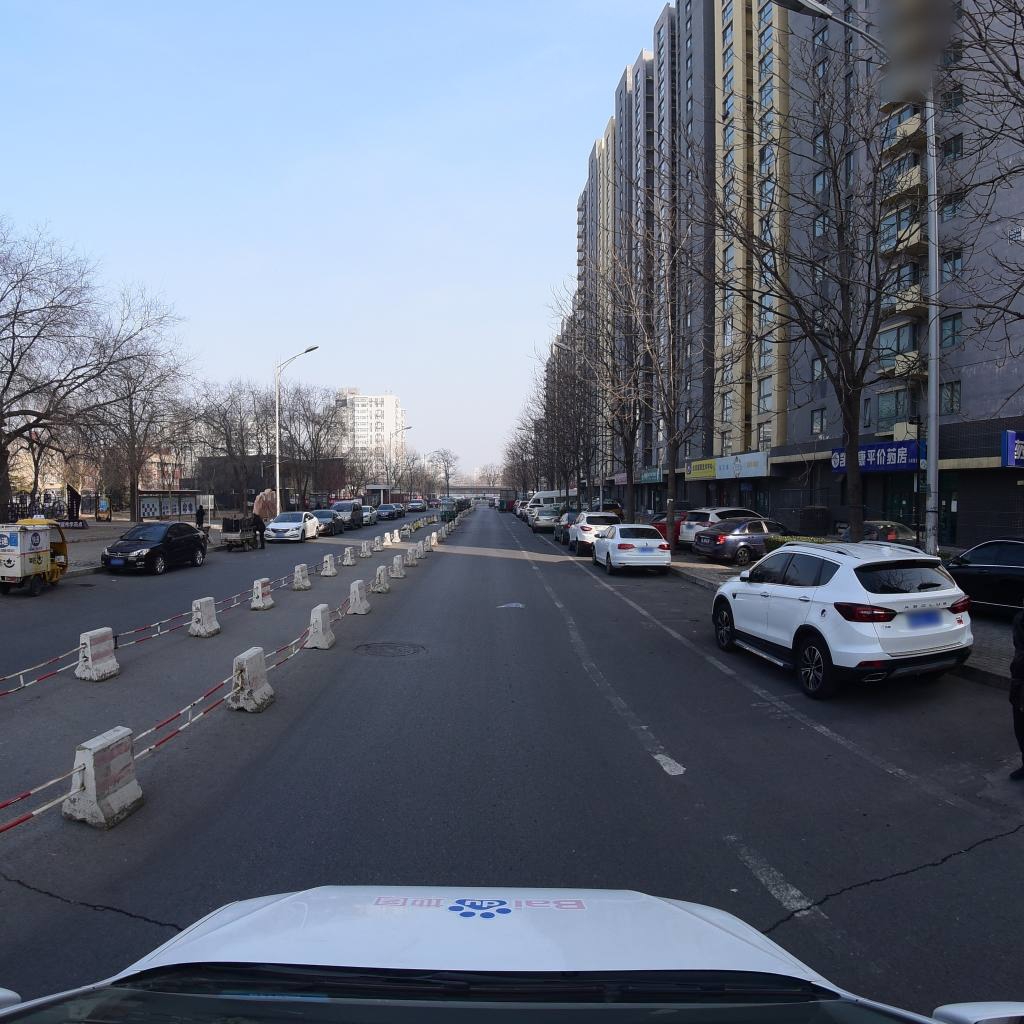
Region: Fengtai
Road damage annotations: transverse crack, transverse crack, manhole cover